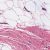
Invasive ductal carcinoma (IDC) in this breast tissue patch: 0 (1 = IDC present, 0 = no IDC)